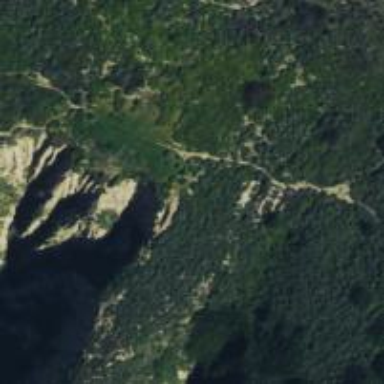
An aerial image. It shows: Cliff in nature.